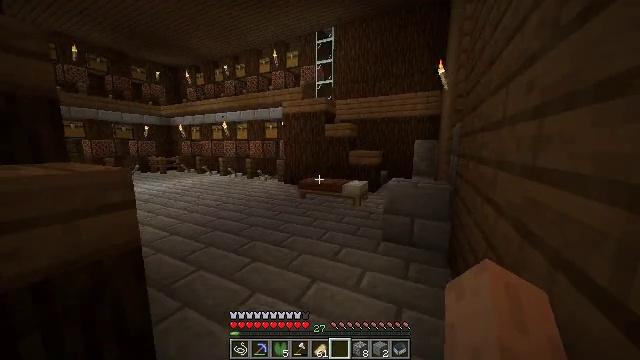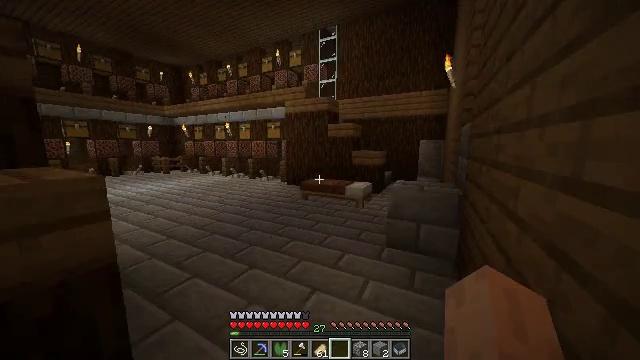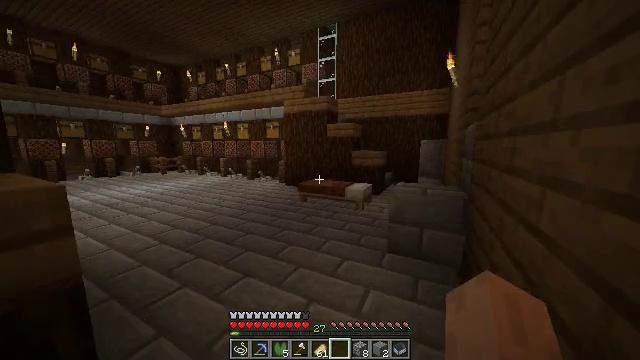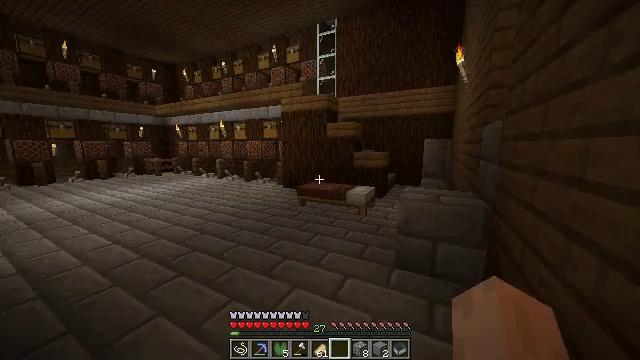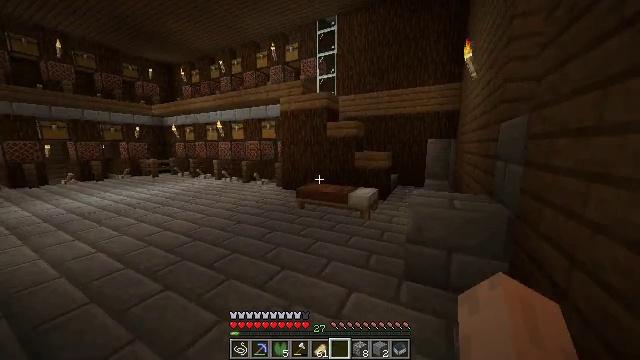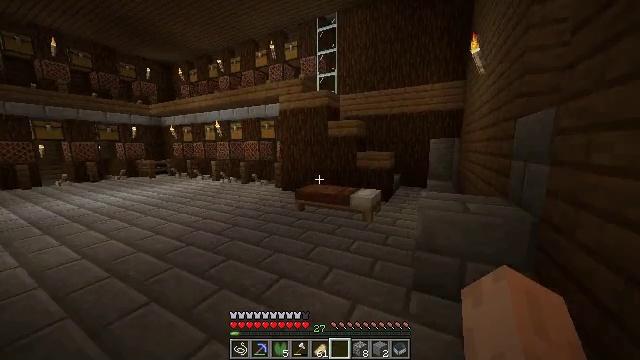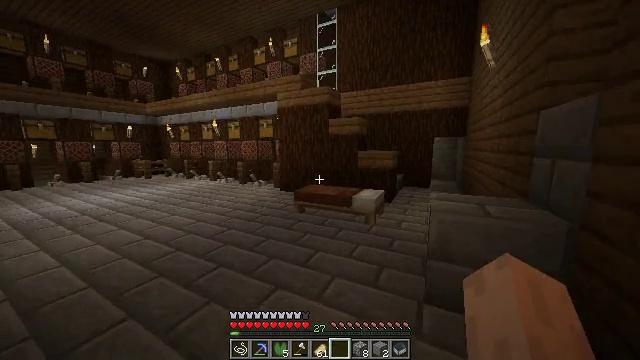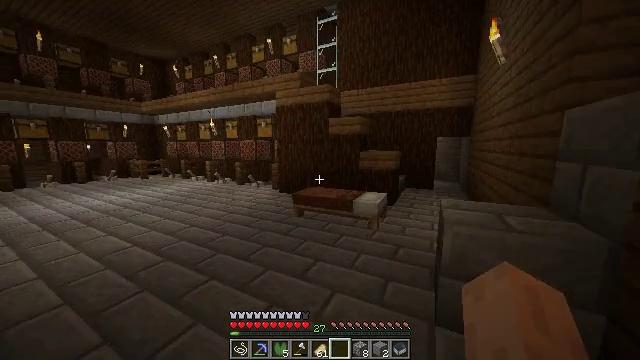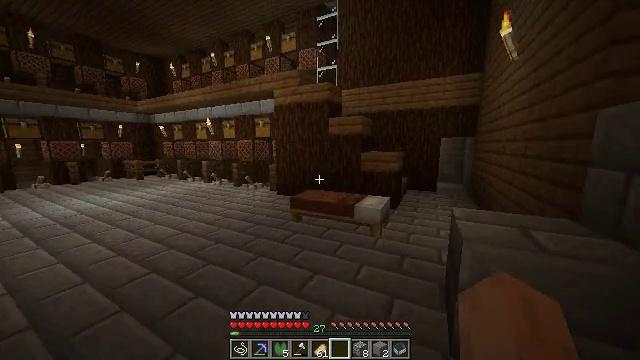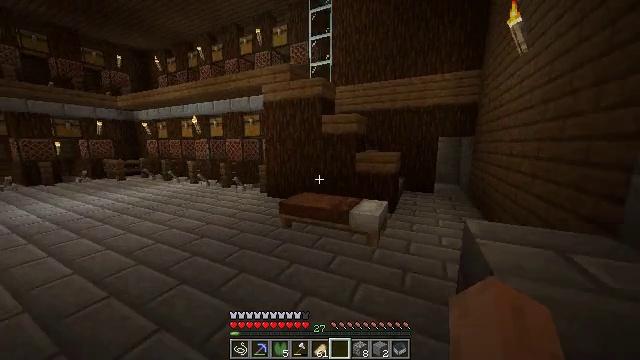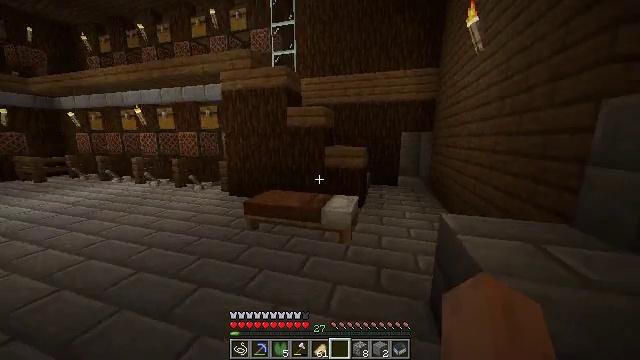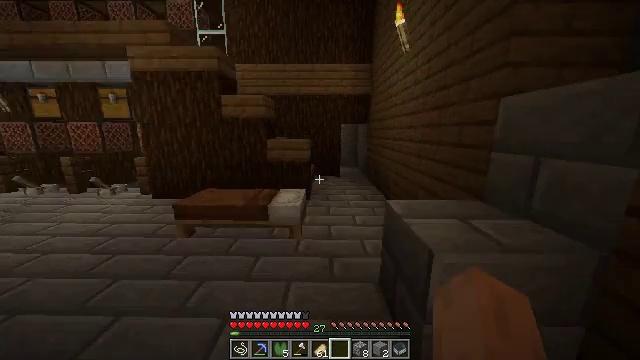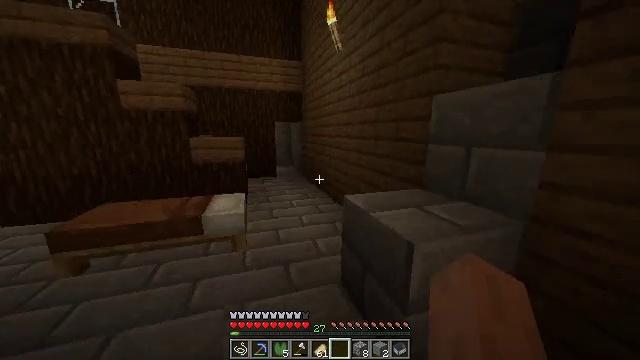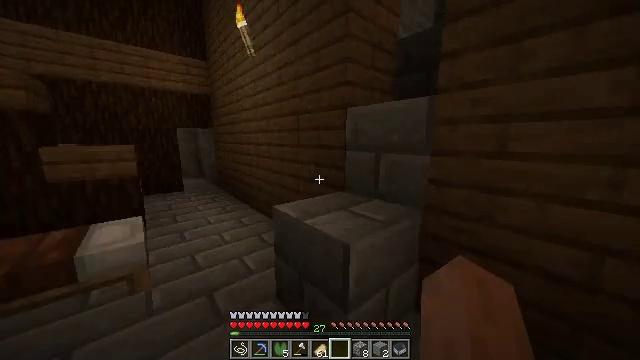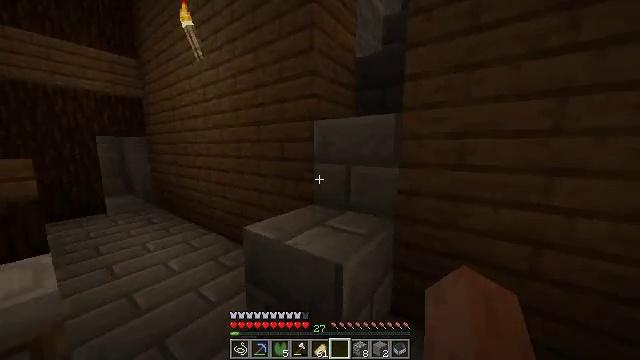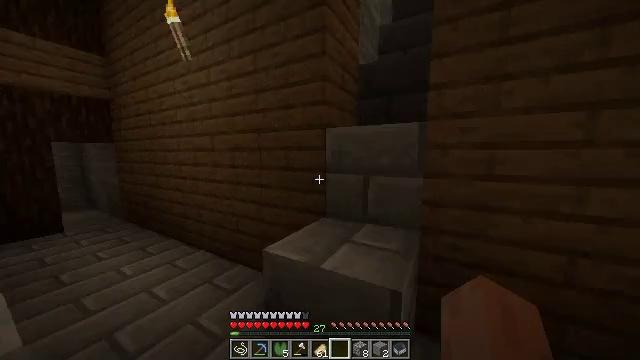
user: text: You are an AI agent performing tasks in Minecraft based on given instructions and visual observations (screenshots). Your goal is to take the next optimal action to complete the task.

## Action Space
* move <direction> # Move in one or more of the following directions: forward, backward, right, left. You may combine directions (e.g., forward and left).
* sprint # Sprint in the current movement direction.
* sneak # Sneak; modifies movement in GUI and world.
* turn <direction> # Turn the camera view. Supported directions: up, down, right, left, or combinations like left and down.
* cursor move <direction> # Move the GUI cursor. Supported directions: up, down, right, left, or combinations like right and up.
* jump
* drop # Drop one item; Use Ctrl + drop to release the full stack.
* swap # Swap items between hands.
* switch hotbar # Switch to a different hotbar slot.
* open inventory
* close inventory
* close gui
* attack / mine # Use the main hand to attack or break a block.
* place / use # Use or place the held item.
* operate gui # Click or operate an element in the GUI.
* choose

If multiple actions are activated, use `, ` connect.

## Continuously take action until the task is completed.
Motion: motion action
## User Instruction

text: Use the crafting table to craft a repeater.
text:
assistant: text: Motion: move forward, sprint, turn left
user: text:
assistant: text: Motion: move forward, sprint
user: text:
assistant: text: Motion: move forward
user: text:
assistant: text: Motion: move forward
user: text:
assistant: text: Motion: move forward
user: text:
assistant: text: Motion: move forward
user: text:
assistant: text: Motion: move forward
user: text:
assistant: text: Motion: move forward
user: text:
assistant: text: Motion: move forward, turn right
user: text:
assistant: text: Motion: move forward and move left, turn right and down
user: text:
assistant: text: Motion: move forward and move left, turn right and down
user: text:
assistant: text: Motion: move forward and move left, turn right
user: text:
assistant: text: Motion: move forward and move left, turn right and up
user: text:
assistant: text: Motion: move forward and move left, turn right and up
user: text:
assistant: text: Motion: move left, turn right and up
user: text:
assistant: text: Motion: no_op
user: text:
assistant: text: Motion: turn right
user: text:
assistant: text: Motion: no_op
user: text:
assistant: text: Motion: no_op
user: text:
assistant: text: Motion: turn right and down
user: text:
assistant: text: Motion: move forward, turn right and down
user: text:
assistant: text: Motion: move forward, turn right
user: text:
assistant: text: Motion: move forward, turn right and up
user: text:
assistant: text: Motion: move forward, turn right and up
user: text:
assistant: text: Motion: move forward, turn right and up, jump
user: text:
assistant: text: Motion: move forward, turn up, jump
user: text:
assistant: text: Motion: move forward, turn left and up, jump
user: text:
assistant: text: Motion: move forward, turn left and up, jump
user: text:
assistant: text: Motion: move forward, turn left and up, jump
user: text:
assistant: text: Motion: move forward, turn up, jump